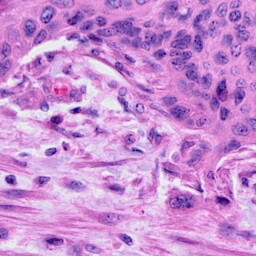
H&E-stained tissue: Cervix